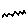
Label: zigzag